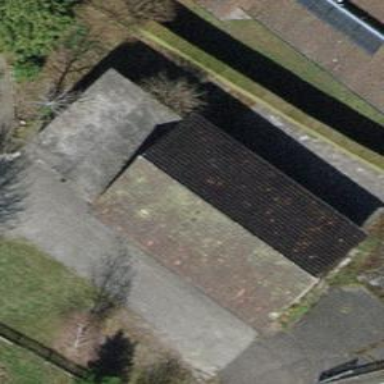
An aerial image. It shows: Garage.